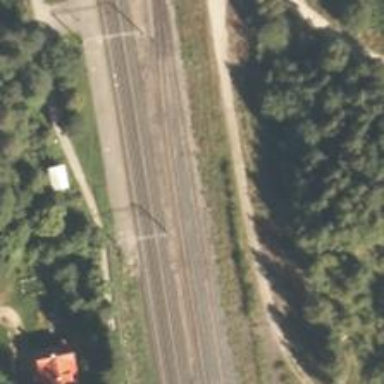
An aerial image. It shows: Wedge is used for the railway derail.